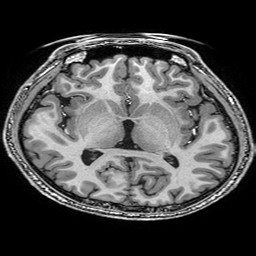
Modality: T1w
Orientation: coronal
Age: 22
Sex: male
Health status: healthy